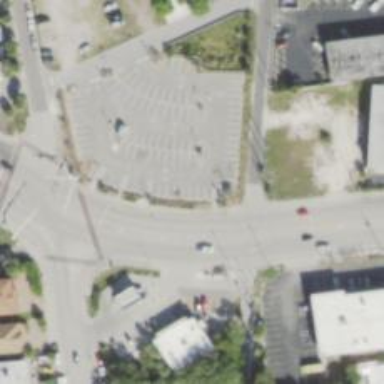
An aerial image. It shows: Parking area.